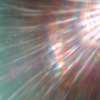
Label: sunburn